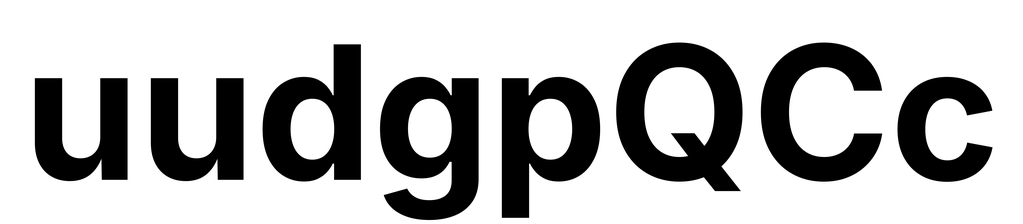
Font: Inter_Bold